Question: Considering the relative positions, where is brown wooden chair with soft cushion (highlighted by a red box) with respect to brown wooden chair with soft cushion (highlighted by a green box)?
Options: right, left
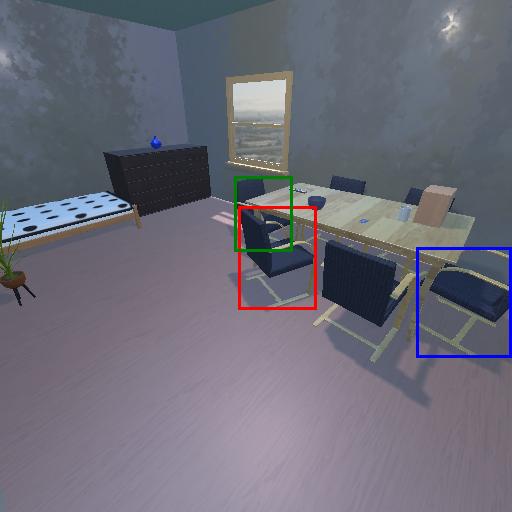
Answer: right